Question: I am getting an error in C# Visual Studio and there doesn't seem to be any clear-to-the-point answer to this question online.
When I want to add 'mscorlib', I get this error message:
> A reference to 'mscorlib' could not be added. This component is automatically referenced by the project system and cannot be referenced directly.
but '.EnumerateFiles()' needs that library.
Why would this message show when one want to add a specific reference?

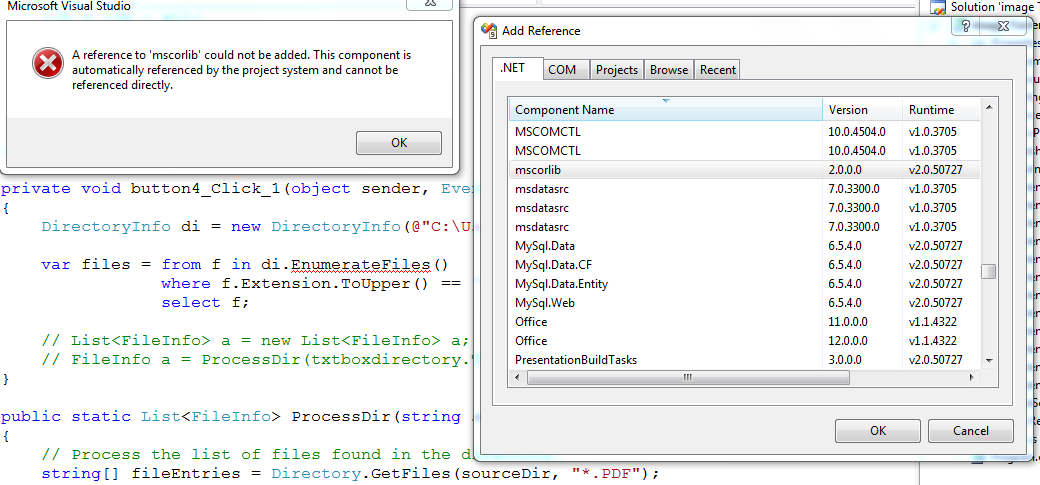
Answer: MSDN is good place to solve such mysteries -<URL> clearly shows that it is supported by 4.0 and 4.5 versions of .NET.
You are trying to link against 2.0 (or maybe something like 3.0/3.5) and do not have such function. Your error clearly says that you can't add the assembly to the project since it is always referenced automatically for correct version of runtime.
To be able to use the new 'EnumerateFile', you need to build against 4.0+, or write code without that function.